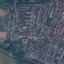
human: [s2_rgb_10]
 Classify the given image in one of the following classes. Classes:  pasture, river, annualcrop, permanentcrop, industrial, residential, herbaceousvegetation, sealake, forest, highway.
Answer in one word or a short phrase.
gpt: Residential